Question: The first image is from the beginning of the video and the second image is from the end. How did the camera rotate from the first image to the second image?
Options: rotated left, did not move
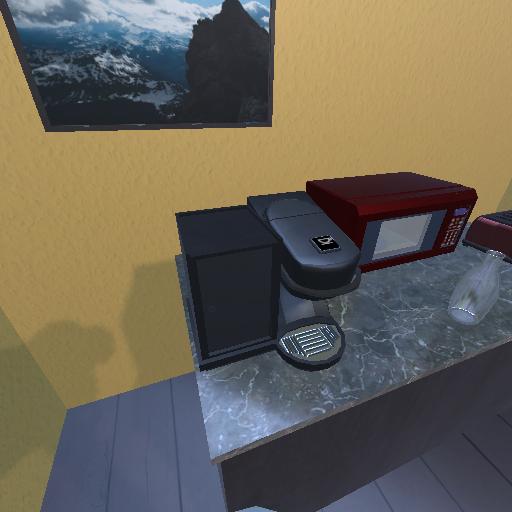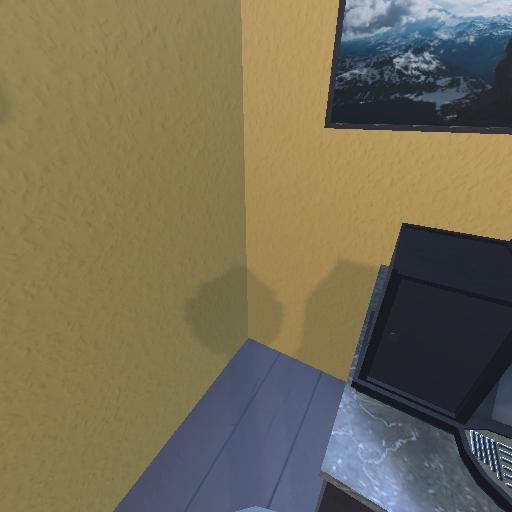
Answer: rotated left